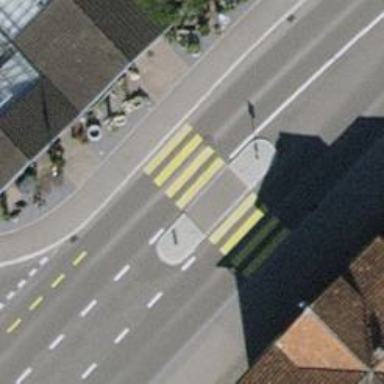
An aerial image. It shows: Uncontrolled road crossing with markings.